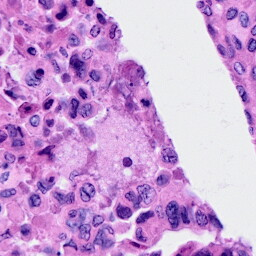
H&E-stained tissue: Cervix